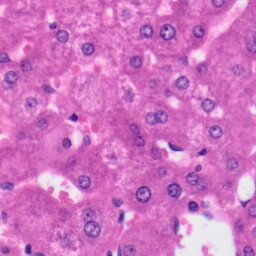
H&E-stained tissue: Liver